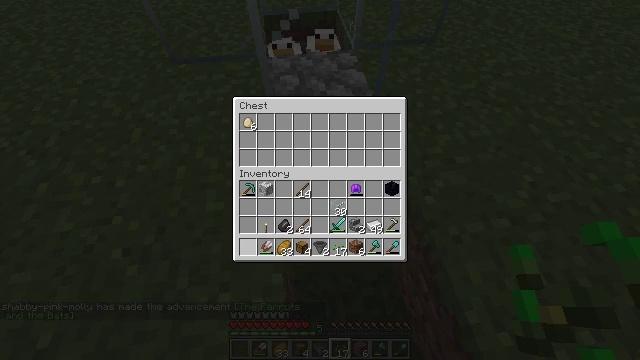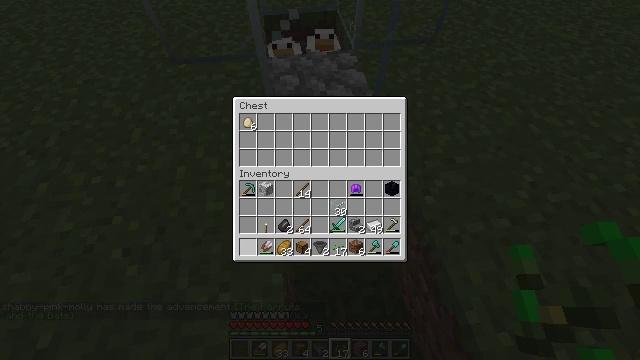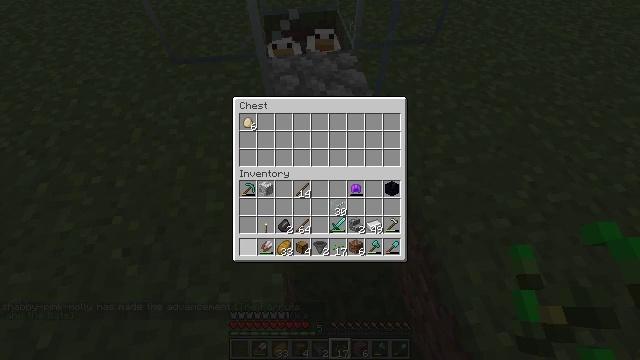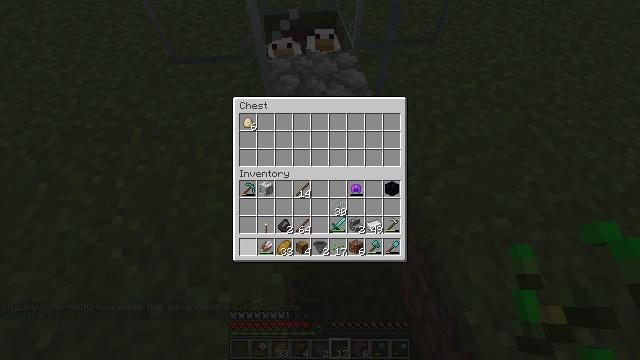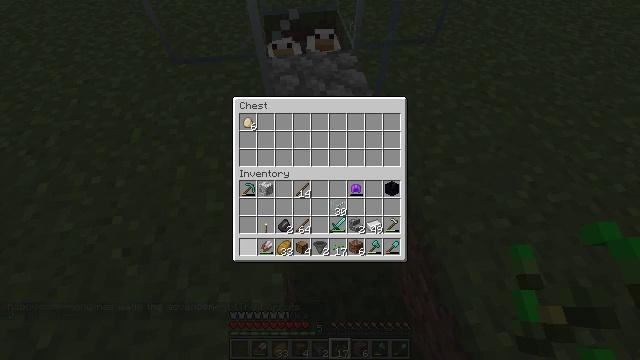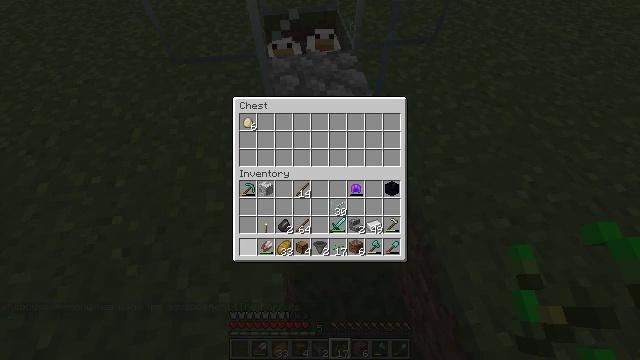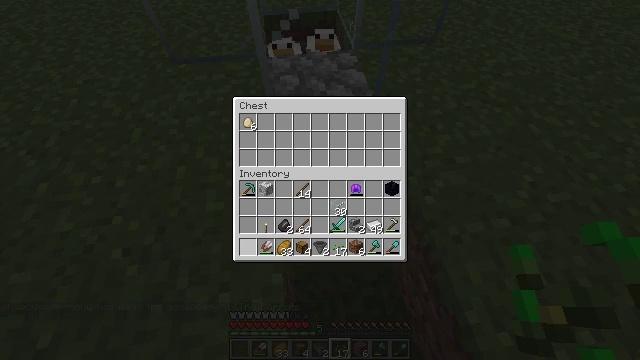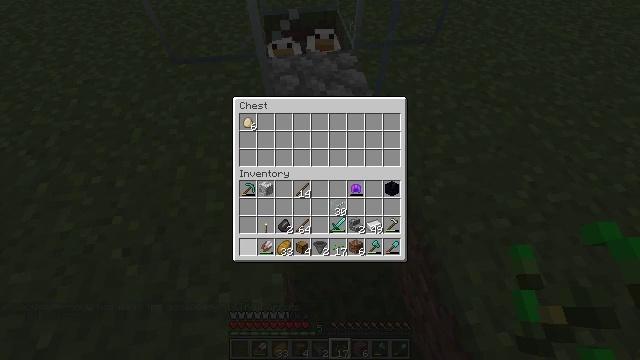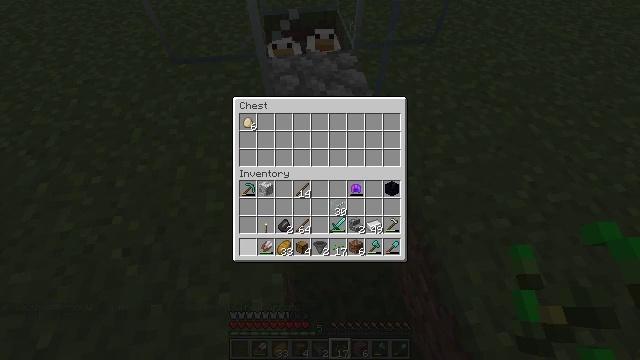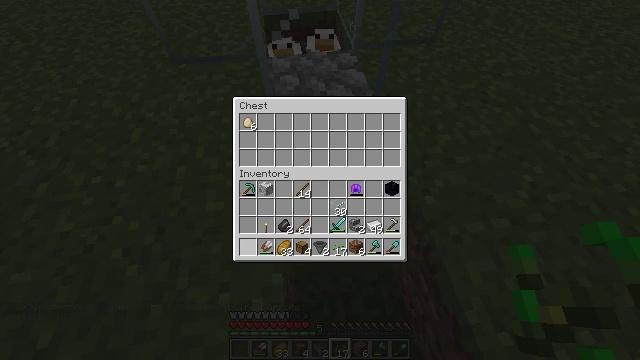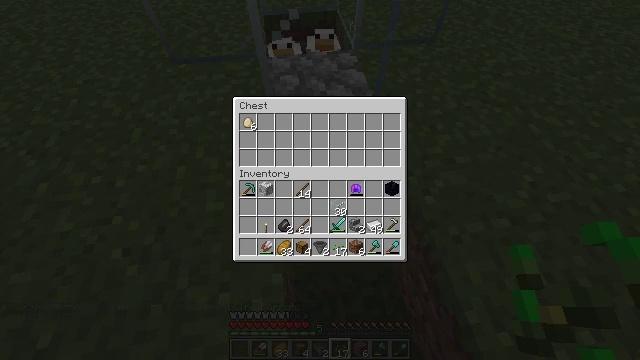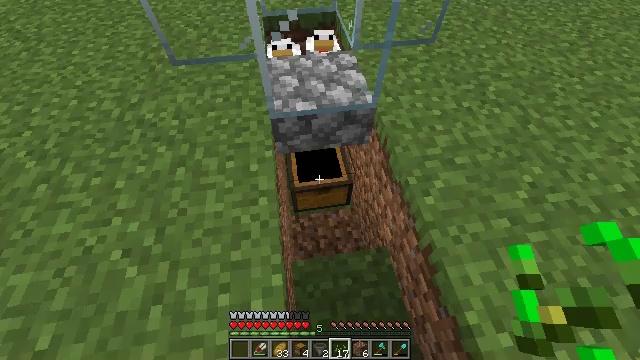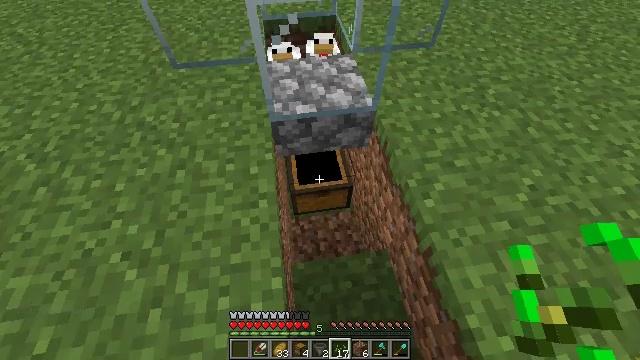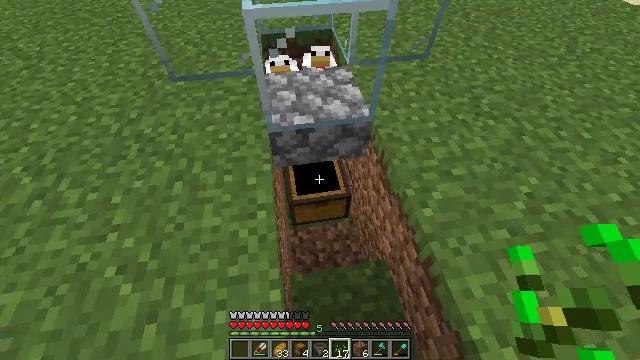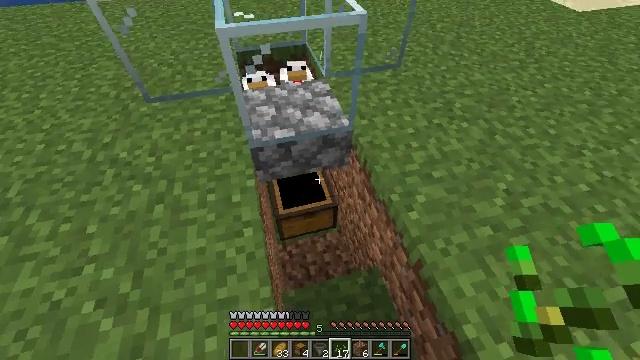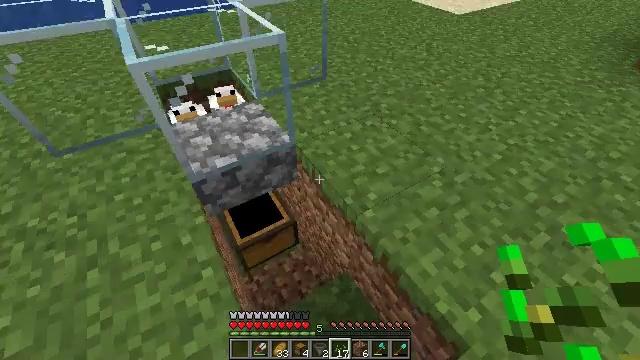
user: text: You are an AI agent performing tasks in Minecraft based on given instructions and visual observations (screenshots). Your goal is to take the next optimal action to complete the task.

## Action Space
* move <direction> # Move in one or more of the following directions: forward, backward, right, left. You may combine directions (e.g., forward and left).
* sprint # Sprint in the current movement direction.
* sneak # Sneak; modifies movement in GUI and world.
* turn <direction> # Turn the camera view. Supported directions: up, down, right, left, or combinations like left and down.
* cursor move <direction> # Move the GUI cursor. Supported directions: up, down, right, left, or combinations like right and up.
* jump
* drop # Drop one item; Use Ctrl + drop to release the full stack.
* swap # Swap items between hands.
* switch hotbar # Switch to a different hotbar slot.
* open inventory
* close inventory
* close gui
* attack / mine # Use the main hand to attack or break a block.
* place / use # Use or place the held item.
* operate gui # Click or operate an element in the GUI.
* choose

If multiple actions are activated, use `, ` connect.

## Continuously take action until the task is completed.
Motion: motion action
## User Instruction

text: Kill mobs.
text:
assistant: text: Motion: no_op
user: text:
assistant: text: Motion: no_op
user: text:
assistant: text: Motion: no_op
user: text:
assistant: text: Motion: no_op
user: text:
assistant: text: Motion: no_op
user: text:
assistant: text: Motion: no_op
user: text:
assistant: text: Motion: no_op
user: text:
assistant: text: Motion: no_op
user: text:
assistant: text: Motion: no_op
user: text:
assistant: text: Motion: no_op
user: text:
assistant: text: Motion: no_op
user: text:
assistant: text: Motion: no_op
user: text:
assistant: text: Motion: turn up
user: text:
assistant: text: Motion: turn right and up
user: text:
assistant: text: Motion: turn right and up
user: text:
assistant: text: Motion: turn right and up
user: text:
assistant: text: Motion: turn right and up
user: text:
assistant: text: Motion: turn right and up
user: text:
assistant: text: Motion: turn right and up
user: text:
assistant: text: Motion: turn right and up
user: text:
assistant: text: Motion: turn right
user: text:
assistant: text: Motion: turn right
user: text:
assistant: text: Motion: no_op
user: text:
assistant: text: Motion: move forward
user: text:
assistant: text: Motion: move forward
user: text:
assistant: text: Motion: move forward
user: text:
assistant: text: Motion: move forward, turn right
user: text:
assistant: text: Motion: move forward, turn right and up
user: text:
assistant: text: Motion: move forward, sprint, turn right and up
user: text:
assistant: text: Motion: move forward, sprint, turn right and up